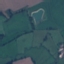
Label: Pasture